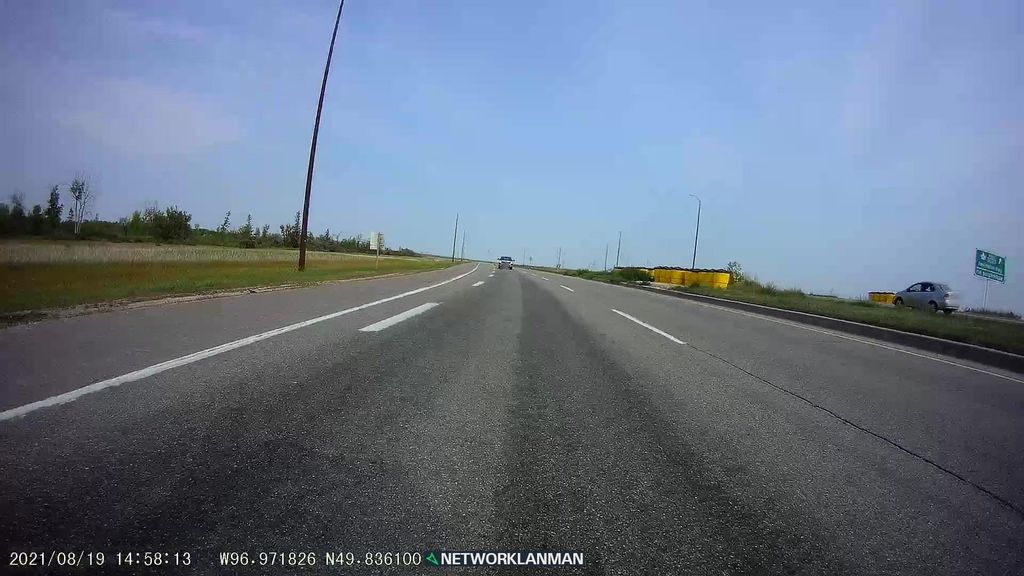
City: winnipeg